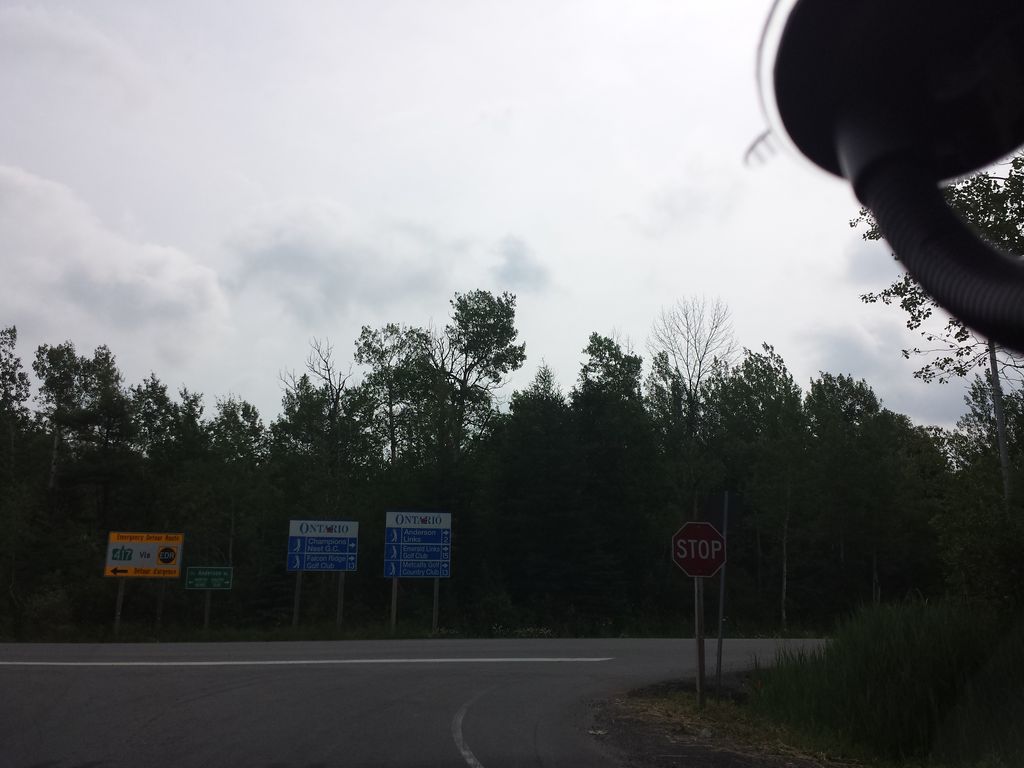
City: ottawa-gatineau